Field crop: tomato
Growth stage: 1
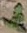
Species: solanum